Question:
You can see there is an extra space after fifth box. Is there any way to align it in center ?
Please note these boxes can be of any no.
Update:
Here is the jsfiddle link
<URL>
I'm trying to achieve the same using 'display: flex' for dynamic width
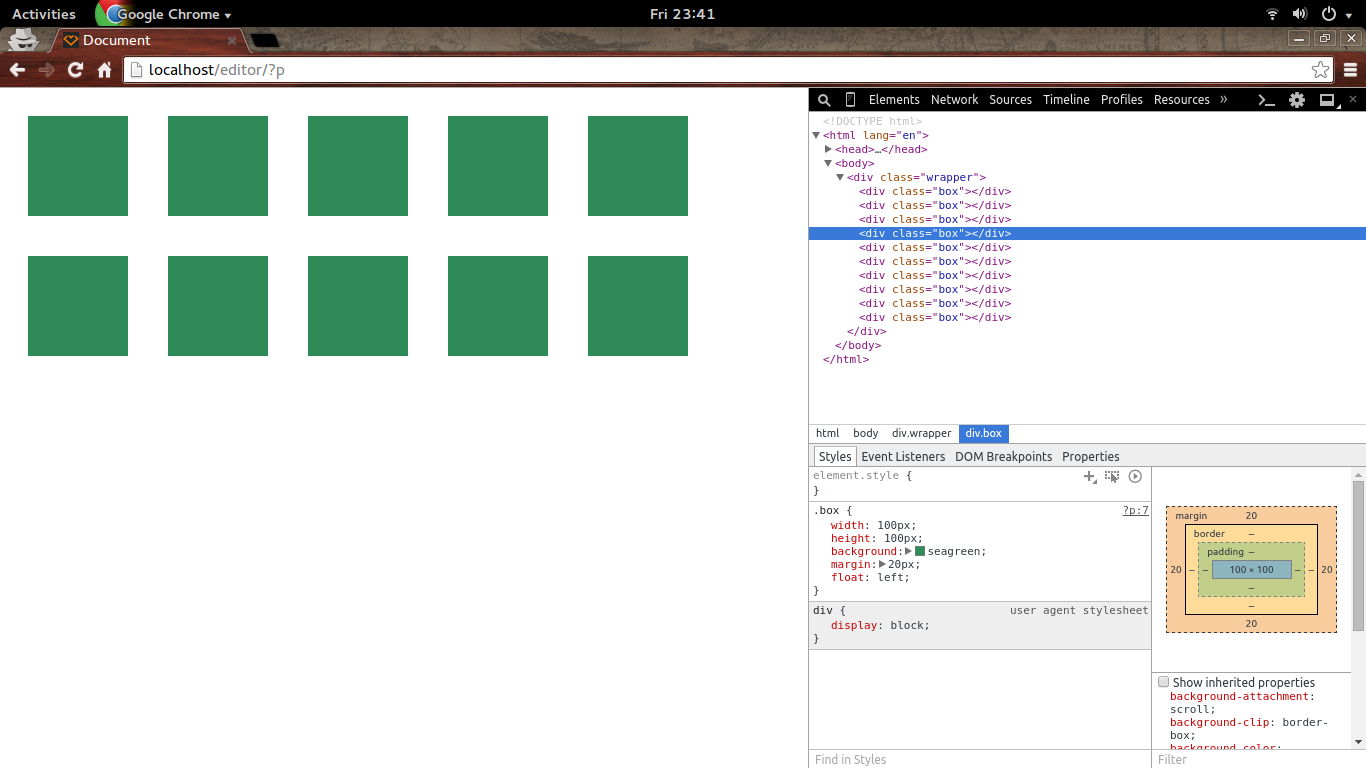
Answer: Try adding this to your CSS:
'''
.wrapper {
width: 700px;
margin: 0 auto
}
'''
Please note that this requires the wrapper to have a fixed width (which means it won't be ideal if the number of boxes changes).
I'd suggest taking a look at Flexbox for centering elements. Here's a couple of articles that you should read:
- <URL>
Note the lack of support for < IE9
Here's how that would look:
'''
.wrapper {
display: flex;
flex-wrap: wrap;
justify-content: center;
}
'''